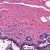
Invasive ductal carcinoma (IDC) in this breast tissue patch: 0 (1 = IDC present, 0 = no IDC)